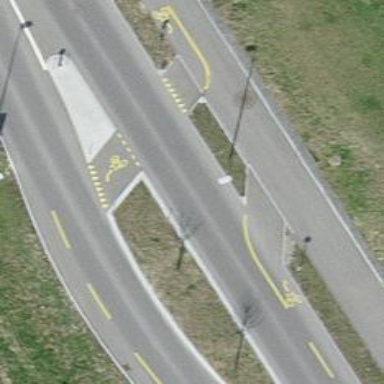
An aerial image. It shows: Tertiary road with designated cycle lane.